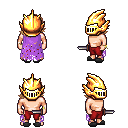
a pixel art fantasy rpg character, male body template, human, light skin, maroon tattered cape, red pants, light blonde swoop hairstyle, gold helm, bracelets, gray slippers, dagger, four views (front, back, left, right), 2x2 character sprite sheet, small pixel art, hard edges, no anti-aliasing